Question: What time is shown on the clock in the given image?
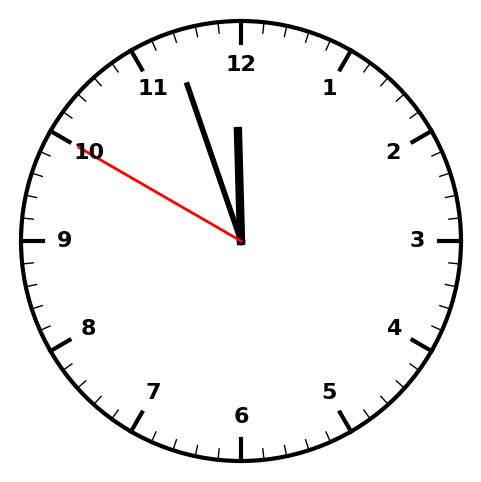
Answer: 11:56:50